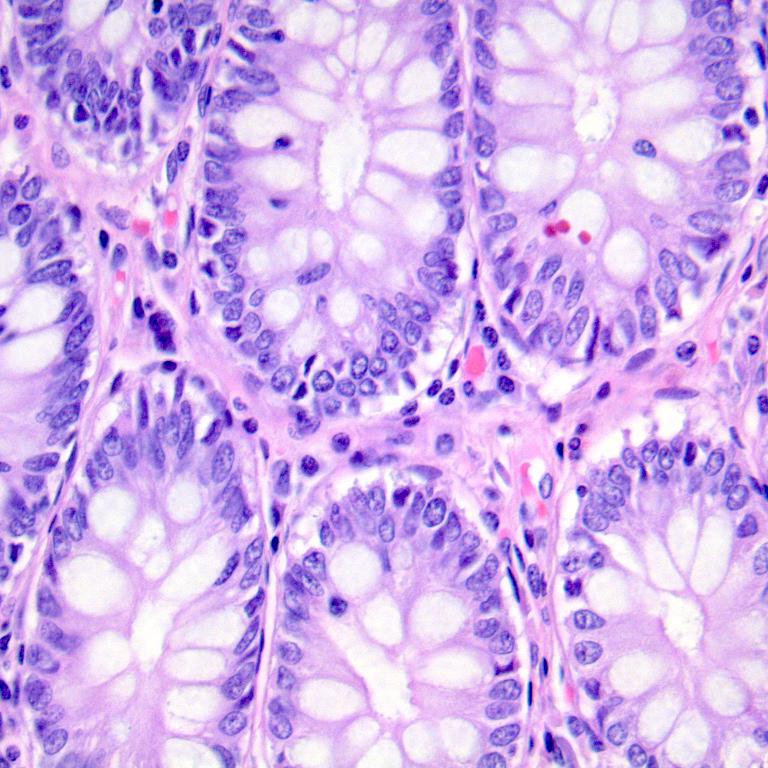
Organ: colon
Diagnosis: benign